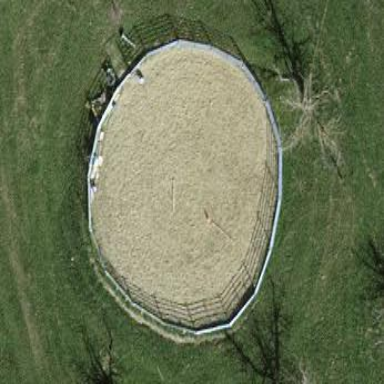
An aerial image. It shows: Sand pitch for equestrian sport activities.